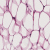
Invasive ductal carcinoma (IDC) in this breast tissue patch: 0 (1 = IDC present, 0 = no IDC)